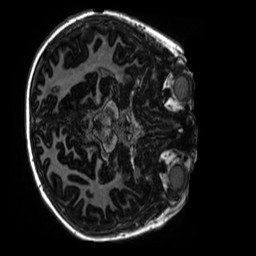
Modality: MP2RAGE
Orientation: axial
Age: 9
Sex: male
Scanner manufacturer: siemens
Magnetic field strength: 3 T
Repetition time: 4 s
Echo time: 0.00303 s